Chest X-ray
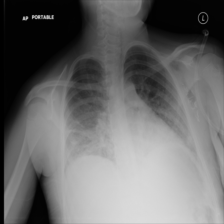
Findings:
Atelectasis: positive
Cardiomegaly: negative
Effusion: negative
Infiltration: negative
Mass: negative
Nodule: negative
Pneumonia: negative
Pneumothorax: negative
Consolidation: negative
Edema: positive
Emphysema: negative
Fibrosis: negative
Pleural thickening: negative
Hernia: negative